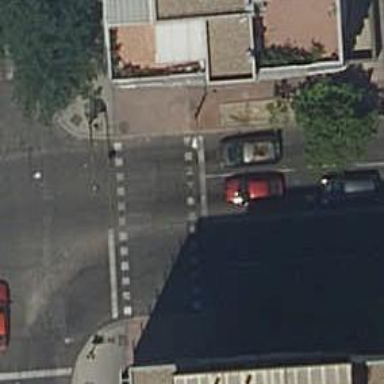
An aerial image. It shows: Road crossing with traffic signals.